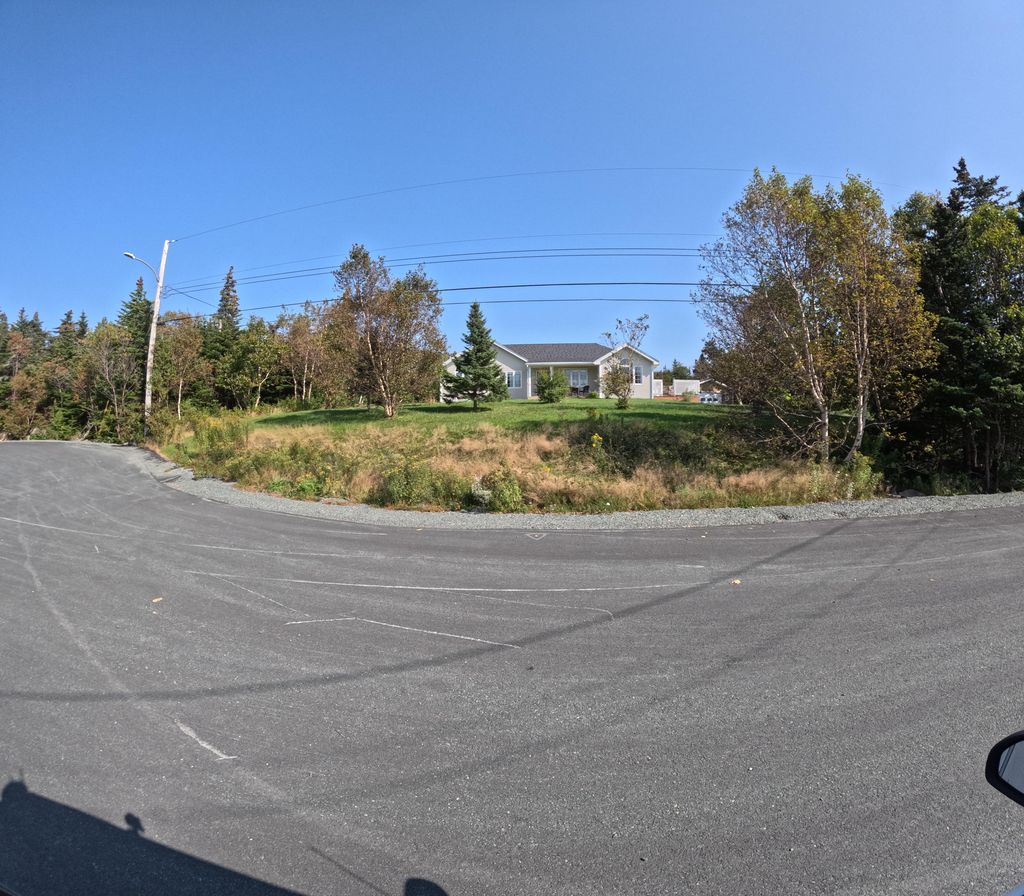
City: st_johns